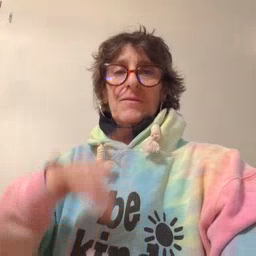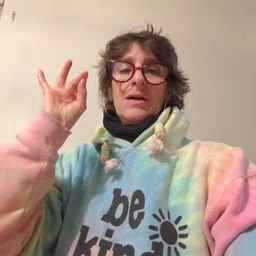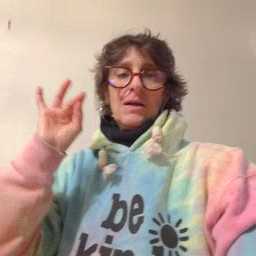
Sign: find